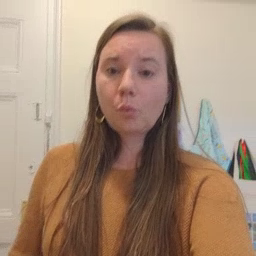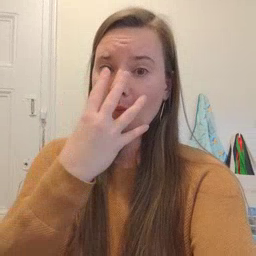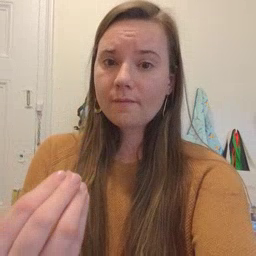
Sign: wolf